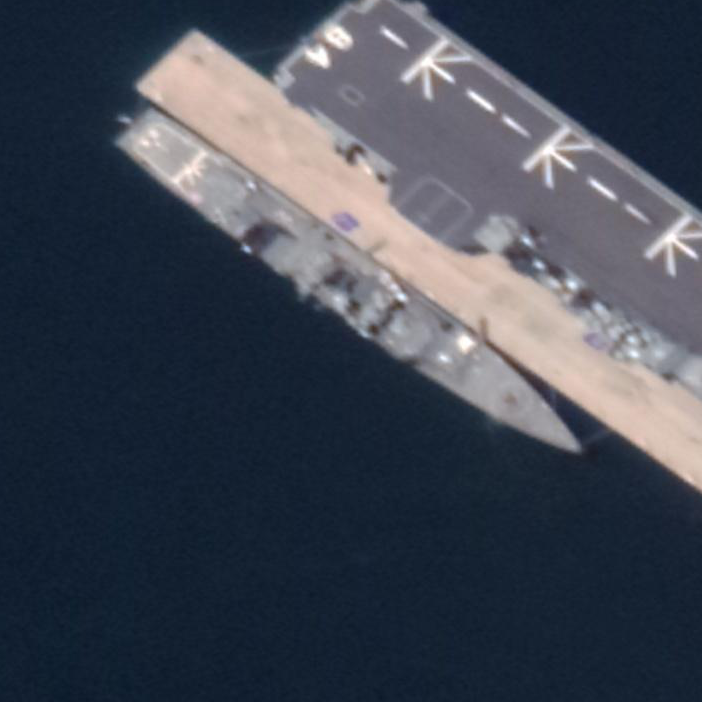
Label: cruiser